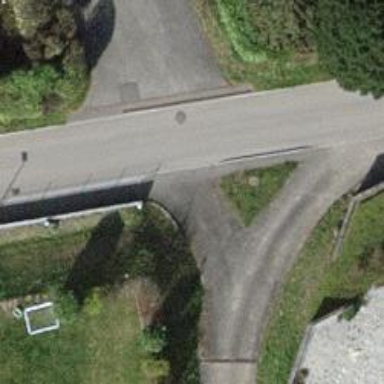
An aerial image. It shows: Asphalt sidewalk.